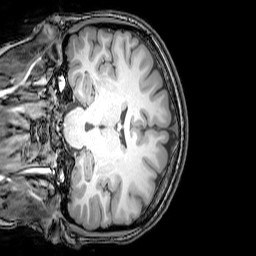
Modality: T1w
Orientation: coronal
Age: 25
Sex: female
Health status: healthy
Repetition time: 0.081 s
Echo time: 0.037 s